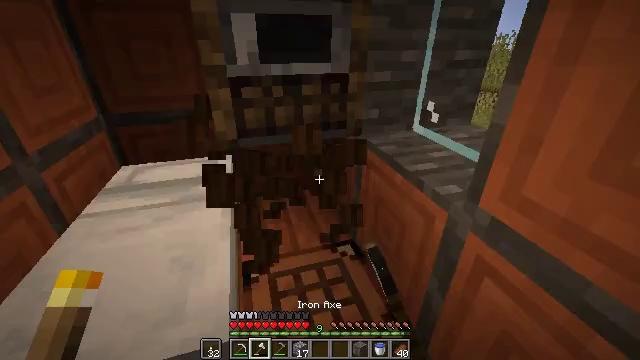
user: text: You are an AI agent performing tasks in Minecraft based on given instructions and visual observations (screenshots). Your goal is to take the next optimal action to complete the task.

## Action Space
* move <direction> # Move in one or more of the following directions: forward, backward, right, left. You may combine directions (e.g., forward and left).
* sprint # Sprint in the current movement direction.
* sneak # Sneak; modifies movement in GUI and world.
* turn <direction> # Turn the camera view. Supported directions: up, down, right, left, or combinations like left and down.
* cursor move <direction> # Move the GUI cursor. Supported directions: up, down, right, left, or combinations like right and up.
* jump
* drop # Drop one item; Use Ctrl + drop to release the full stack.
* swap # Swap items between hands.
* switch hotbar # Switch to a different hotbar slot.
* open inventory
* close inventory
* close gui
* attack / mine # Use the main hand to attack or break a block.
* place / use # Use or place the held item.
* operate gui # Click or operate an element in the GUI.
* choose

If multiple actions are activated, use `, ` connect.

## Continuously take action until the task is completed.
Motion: motion action
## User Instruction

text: Break the cartography table.
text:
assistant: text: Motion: attack / mine